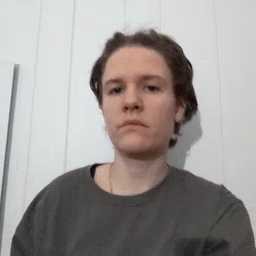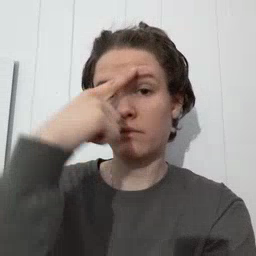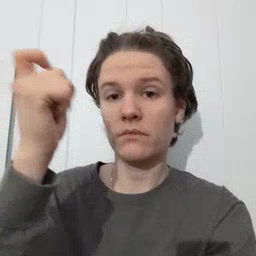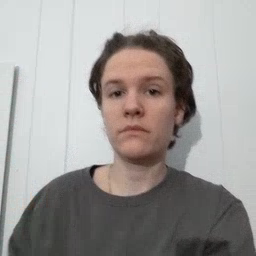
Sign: because